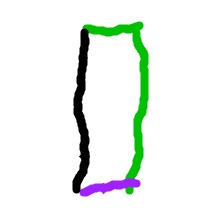
Shape: rectangle